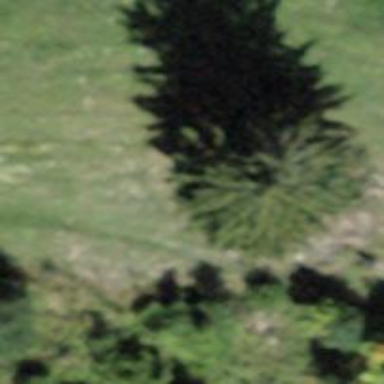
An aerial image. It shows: Path covered in grass.